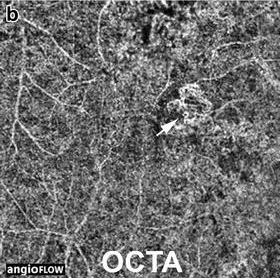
Comparison between indocyanine green angiography and optical coherence tomographic angiography for visualizing type 1 neovascularization. In contrast, type 1 NV demonstrates a characteristic tangled morphology appearance on OCTA (b) that is easily appreciated. Inset on ICGA corresponds to the region of interest on OCTA image. Note the projection artifact of retinal vessels on the OCTA image.
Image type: ophthalmic_imaging (autofluorescence)